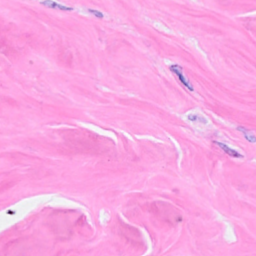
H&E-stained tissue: Breast